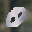
Label: 0